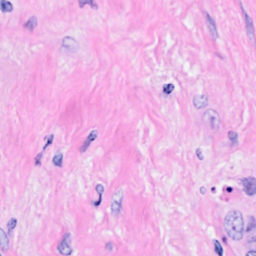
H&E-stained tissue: Breast